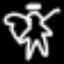
Label: angel